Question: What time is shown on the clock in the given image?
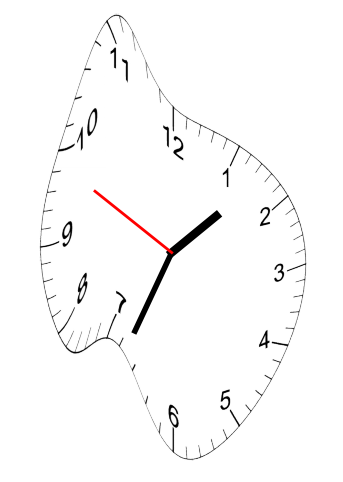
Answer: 01:33:49